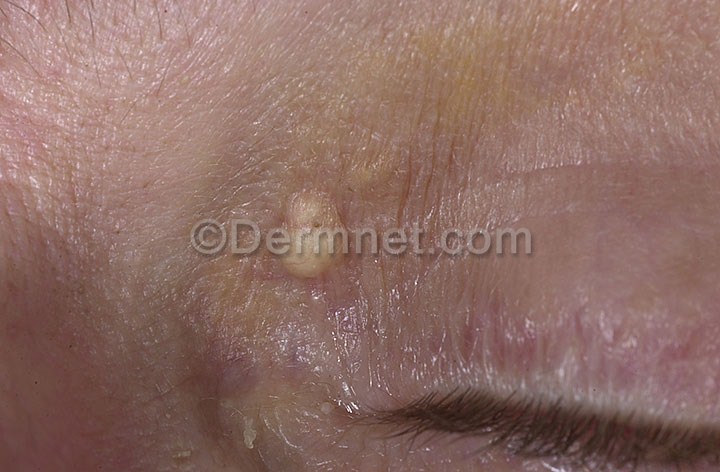
Disease: Seborrheic Keratoses and other Benign Tumors